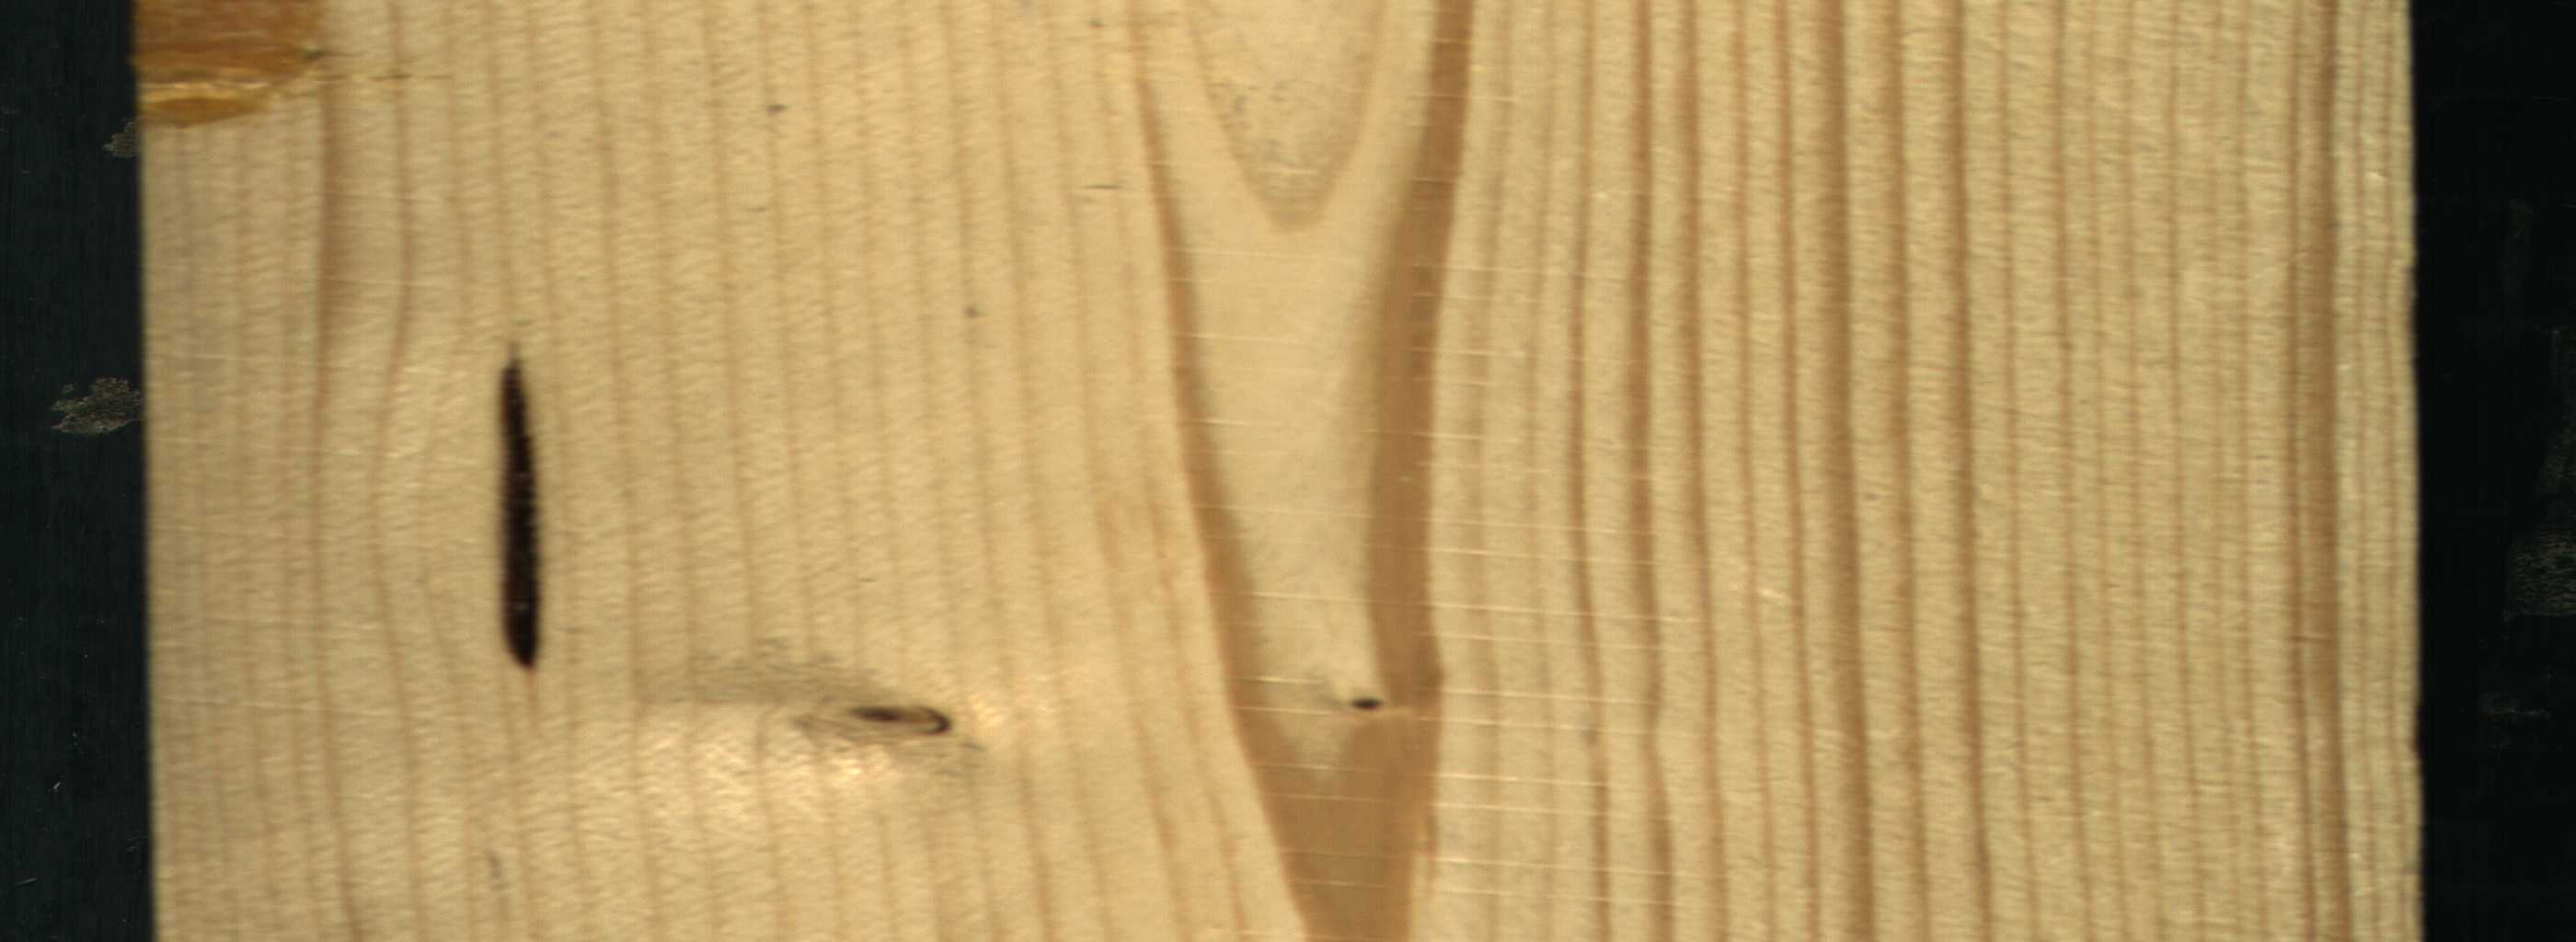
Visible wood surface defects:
resin
resin
Live_Knot